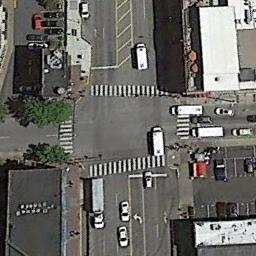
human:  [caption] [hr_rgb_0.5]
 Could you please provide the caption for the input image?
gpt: There are arrows on the ground at the intersection .

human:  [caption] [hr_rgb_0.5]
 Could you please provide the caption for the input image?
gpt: There are many buildings of different shapes and sizes beside the intersection .

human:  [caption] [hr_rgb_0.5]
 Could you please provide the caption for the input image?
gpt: There are several moving vehicles on the road at the intersection, There are many buildings and some trees around the intersection, And many cars are parked in the open space beside the intersection .

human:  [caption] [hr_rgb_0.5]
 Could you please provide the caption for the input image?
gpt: An intersection with normal traffic is between some buildings and parking lots .

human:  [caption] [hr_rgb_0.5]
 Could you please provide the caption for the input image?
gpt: There are two black buildings and two white buildings beside the intersection .